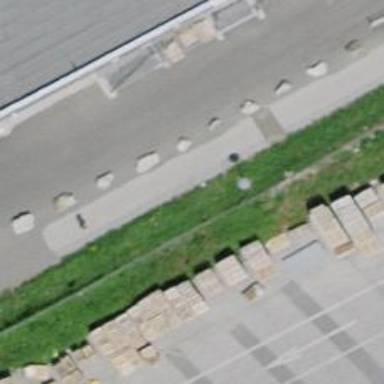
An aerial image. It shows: Block barrier.